Question: I have created a UISwitch in UITableview but it is not visible in the exact row.Code which i referred and implemented in my project.Can anyone tell me how to correct it.
'''
if (indexPath.row == 1) {
UISwitch *switchBtn = [[UISwitch alloc] initWithFrame:CGRectMake(200, 10, 150, 50)];
[switchBtn setOn:YES animated:YES];
NSInteger row;
switchBtn.tag=row;
row =[indexPath row];
[switchBtn addTarget:self action:@selector(switchStateChanged:) forControlEvents:UIControlEventValueChanged];
cell.accessoryView = switchBtn;
[cell addSubview:switchBtn];
UILabel *lblPhone =[[UILabel alloc]initWithFrame:CGRectMake(5, 5, 230, 30)];
lblPhone.text = @"Change Default View as Month View";
lblPhone.font = [UIFont systemFontOfSize:12];
[cell.contentView addSubview:lblPhone];
}
-(IBAction)switchStateChanged:(id)sender
{
UISwitch *switchState = sender;
if(switchState.tag == 0)
{
NSLog(@"ON");
}
else {
NSLog(@"OFF");
}
}
'''

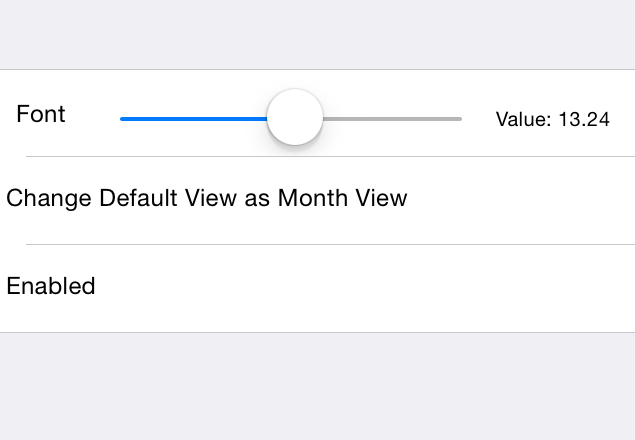
Answer: Refer to this code
'''
- (UITableViewCell *)tableView:(UITableView *)tableView cellForRowAtIndexPath:(NSIndexPath *)indexPath {
UITableViewCell *cell = [tableView dequeueReusableCellWithIdentifier:@"reuseIdentifier" forIndexPath:indexPath];
if (indexPath.row == 1) {
UISwitch *switchBtn = [[UISwitch alloc] init];
[switchBtn setOn:YES animated:NO];
switchBtn.tag=[indexPath row];
[switchBtn addTarget:self action:@selector(switchStateChanged:) forControlEvents:UIControlEventValueChanged];
cell.accessoryView = switchBtn;
UILabel *lblPhone =[[UILabel alloc]initWithFrame:CGRectMake(5, 5, 230, 30)];
lblPhone.text = @"Change Default View as Month View";
lblPhone.font = [UIFont systemFontOfSize:12];
[cell.contentView addSubview:lblPhone];
}
// Configure the cell...
return cell;
}
-(void)switchStateChanged:(id)sender
{
UISwitch *switchControl = sender;
if(switchControl.tag == 1)
{
if (switchControl.isOn) {
NSLog(@"on");
}else{
NSLog(@"off");
}
}
}
'''
Screen shot